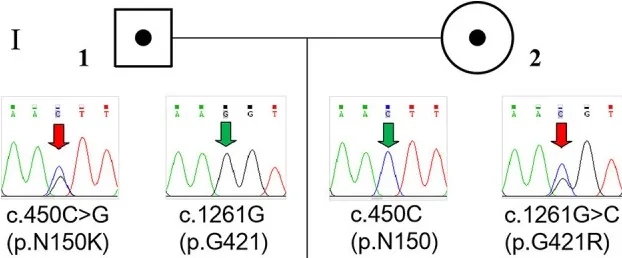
Pedigree and GLDC variations confirmed by Sanger sequencing of the family. The patient (II) had a compound heterozygous variation c.450C>G (p. N150K) and c.1261G>C (p. G421R), which were inherited from her father 1), and . Mother 2), respectively.
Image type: chart (chart)